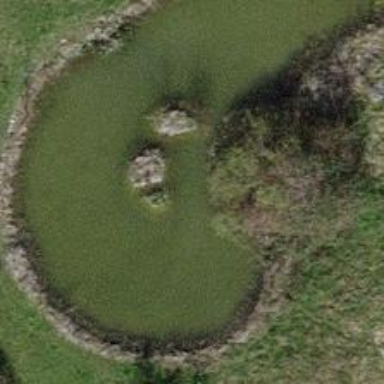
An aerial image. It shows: Pond with natural water.